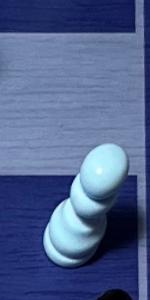
Label: Pawn_White